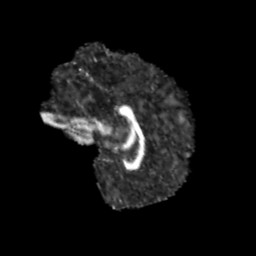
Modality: FA
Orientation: sagittal
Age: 10
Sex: female
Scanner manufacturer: siemens
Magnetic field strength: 3 T
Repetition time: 3.8 s
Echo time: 0.07 s